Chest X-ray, PA view. Patient: 54 years old, sex M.
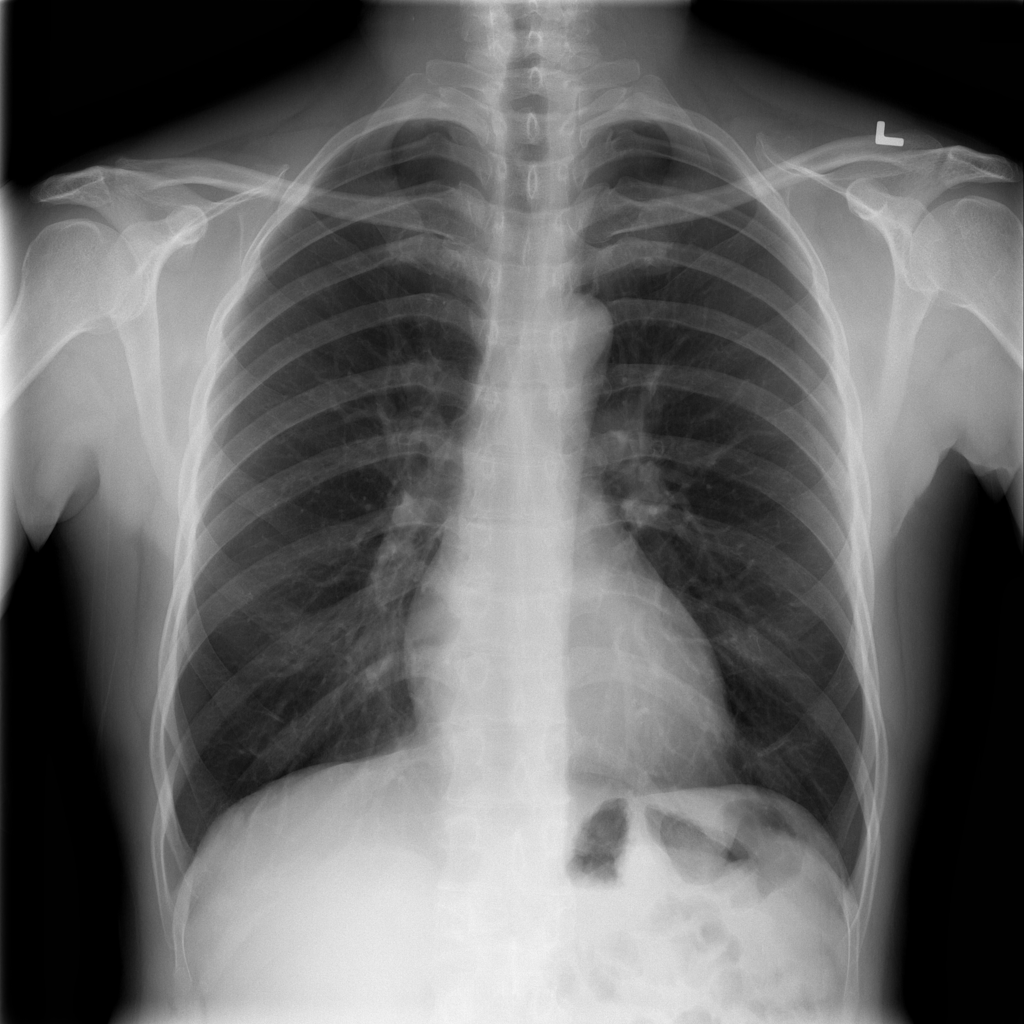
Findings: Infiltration